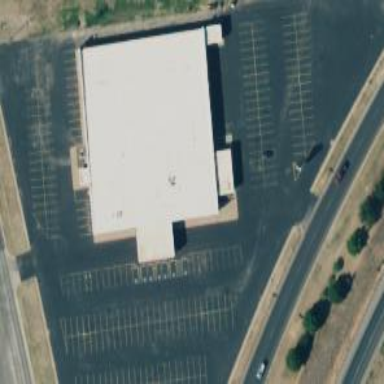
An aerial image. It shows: Building that houses bowling alley.